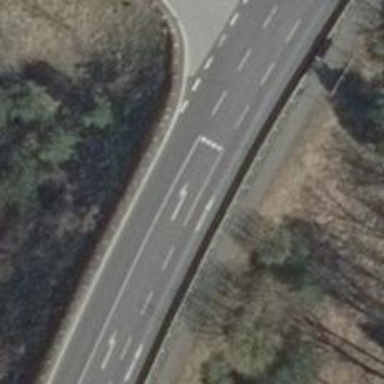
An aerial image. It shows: Secondary road with asphalt surface.